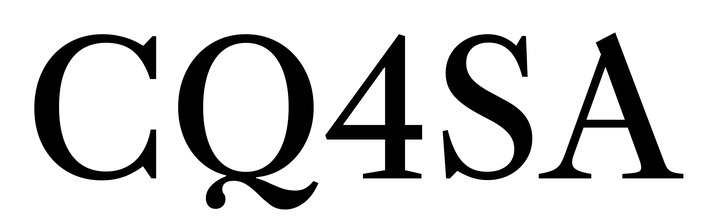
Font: LibreCaslonText_Regular